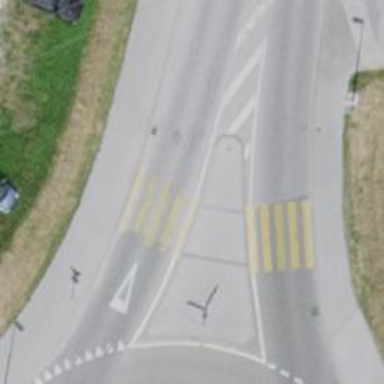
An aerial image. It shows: Marked crossing with pedestrian island.